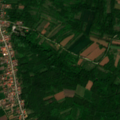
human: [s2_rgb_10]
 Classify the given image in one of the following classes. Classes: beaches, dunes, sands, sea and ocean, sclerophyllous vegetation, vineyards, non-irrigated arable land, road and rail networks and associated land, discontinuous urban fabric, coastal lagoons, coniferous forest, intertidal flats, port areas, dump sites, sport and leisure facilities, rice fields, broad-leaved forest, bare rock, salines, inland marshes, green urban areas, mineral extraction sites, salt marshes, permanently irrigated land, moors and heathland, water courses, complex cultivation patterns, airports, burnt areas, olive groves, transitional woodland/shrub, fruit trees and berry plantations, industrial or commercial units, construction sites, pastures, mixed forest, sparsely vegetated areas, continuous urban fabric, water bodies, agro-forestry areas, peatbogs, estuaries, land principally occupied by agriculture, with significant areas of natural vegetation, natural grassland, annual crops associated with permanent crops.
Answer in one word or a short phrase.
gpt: discontinuous urban fabric, complex cultivation patterns, land principally occupied by agriculture, with significant areas of natural vegetation, broad-leaved forest, transitional woodland/shrub